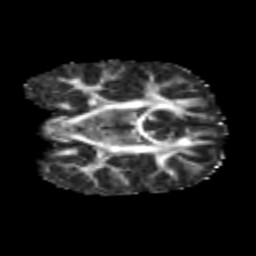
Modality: FA
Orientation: coronal
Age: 6
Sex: female
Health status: healthy